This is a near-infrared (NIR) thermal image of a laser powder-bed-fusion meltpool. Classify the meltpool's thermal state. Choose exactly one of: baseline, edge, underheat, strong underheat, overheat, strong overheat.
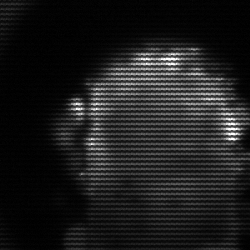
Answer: baseline